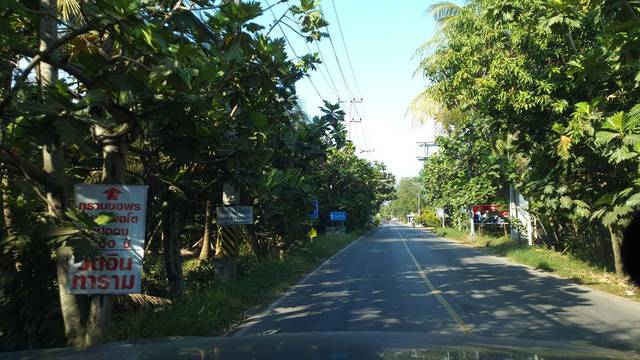
Region: Thailand
Coordinates: 13.43, 99.952